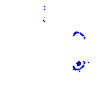
Particle: pion